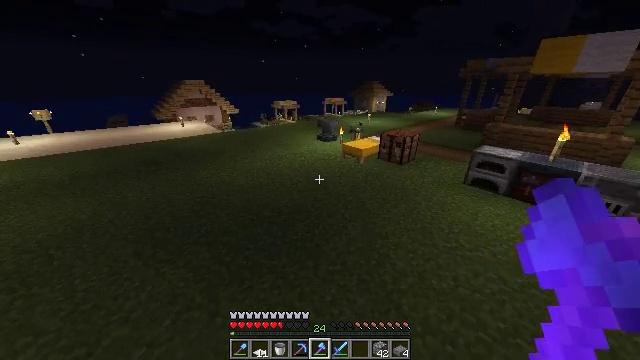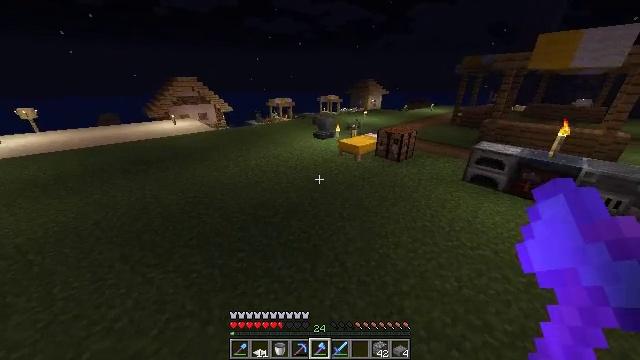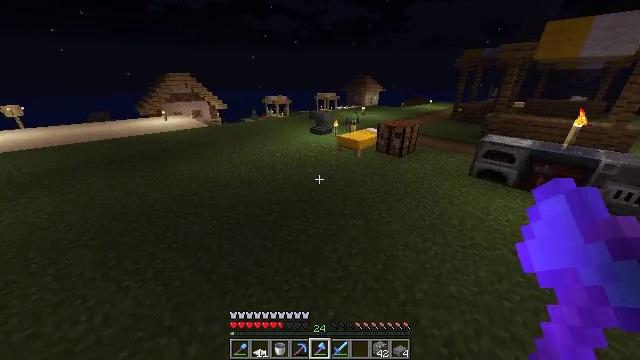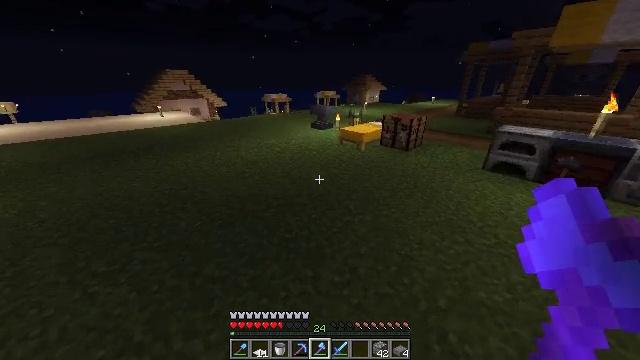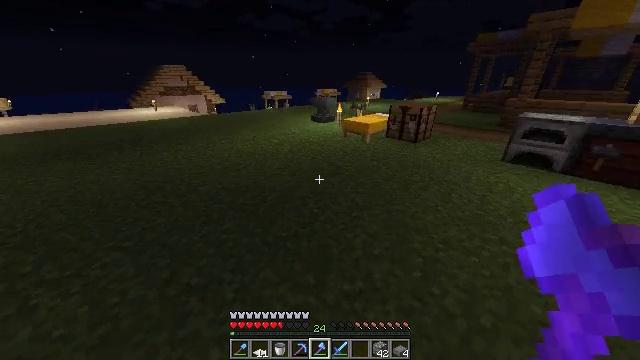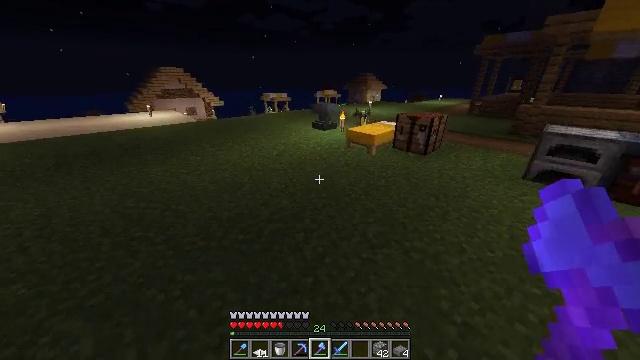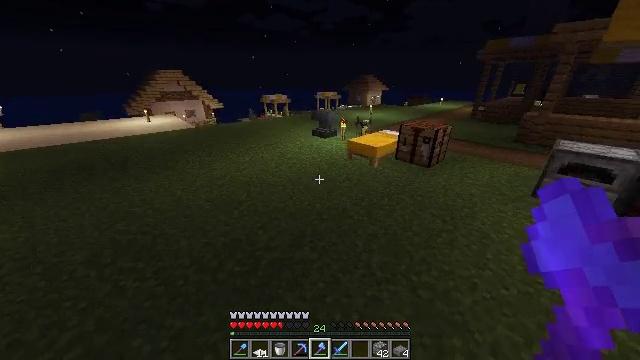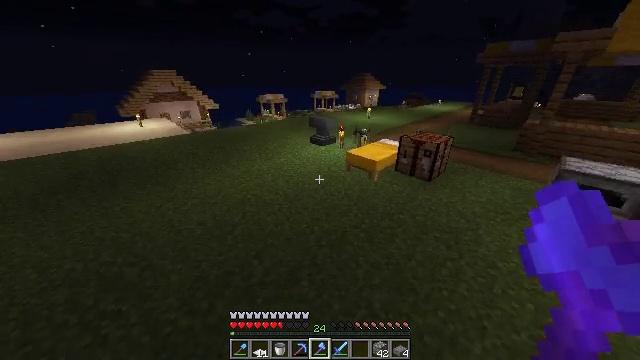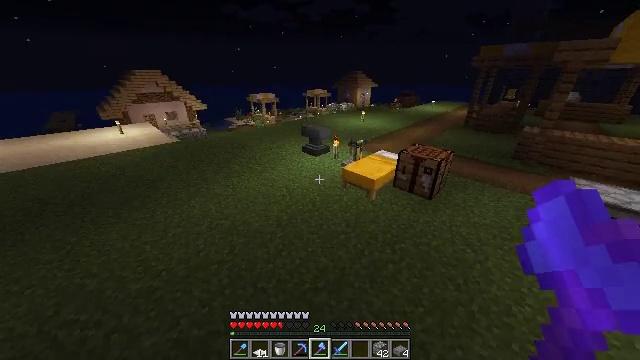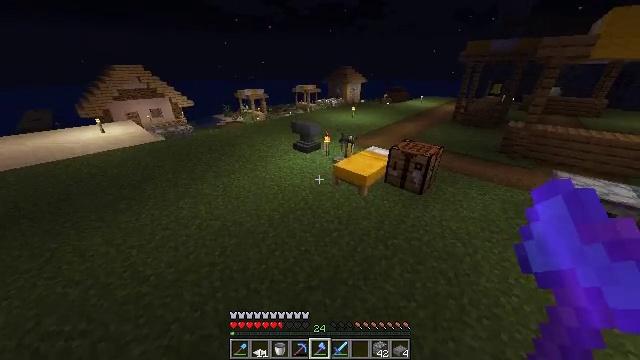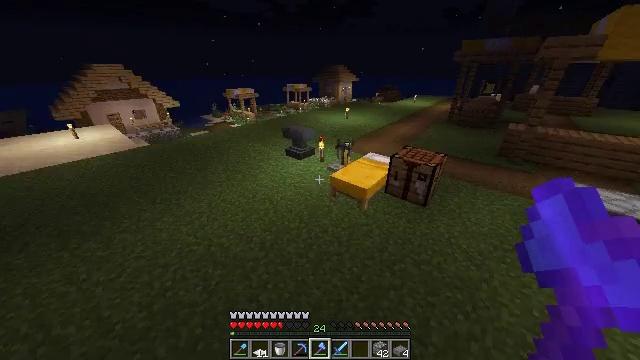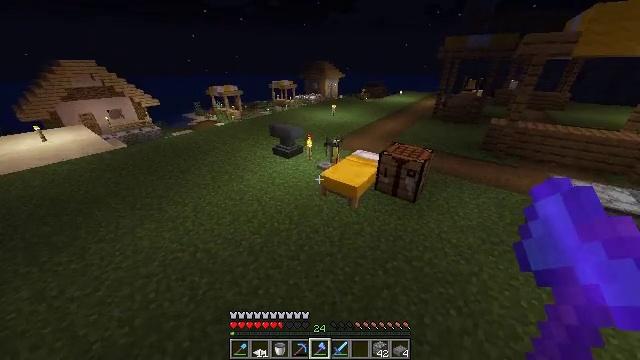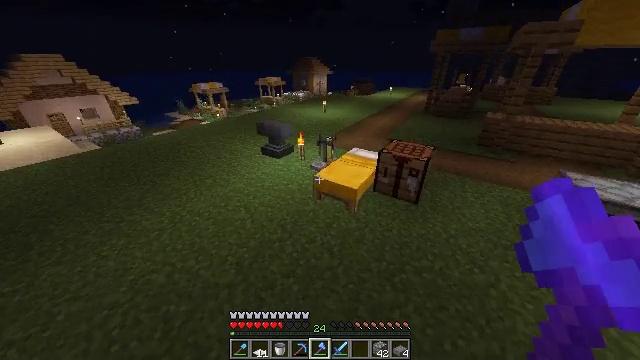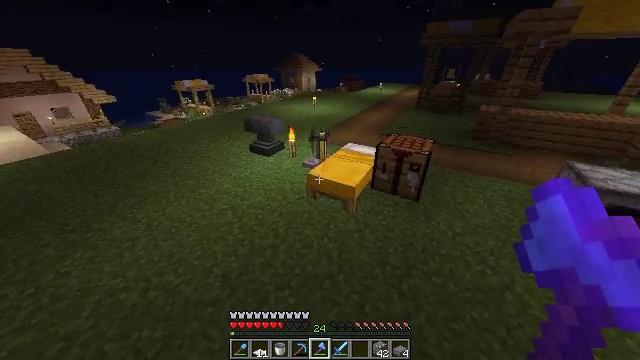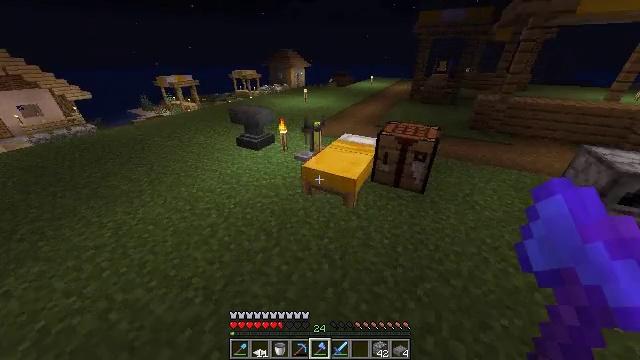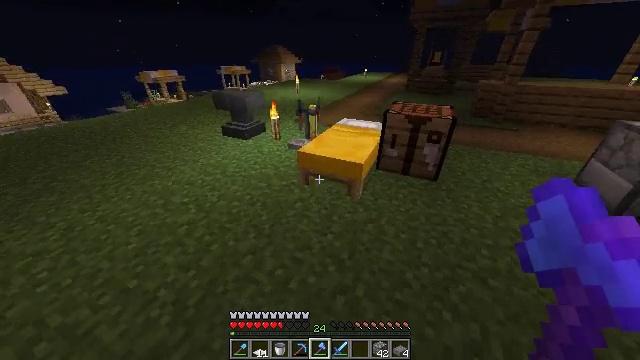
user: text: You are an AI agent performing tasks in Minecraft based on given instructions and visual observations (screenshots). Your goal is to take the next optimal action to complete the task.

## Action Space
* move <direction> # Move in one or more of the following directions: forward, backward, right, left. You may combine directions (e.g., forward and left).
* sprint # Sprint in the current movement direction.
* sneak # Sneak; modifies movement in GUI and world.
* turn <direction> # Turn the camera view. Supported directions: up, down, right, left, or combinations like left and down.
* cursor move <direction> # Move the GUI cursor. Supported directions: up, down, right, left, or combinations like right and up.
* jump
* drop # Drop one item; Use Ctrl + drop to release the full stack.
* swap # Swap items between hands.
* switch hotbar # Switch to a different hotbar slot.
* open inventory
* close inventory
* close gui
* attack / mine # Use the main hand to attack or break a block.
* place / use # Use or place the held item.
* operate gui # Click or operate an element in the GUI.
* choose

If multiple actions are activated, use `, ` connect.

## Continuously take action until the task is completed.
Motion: motion action
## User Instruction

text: Craft an iron trapdoor.
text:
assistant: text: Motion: move forward, turn right, jump
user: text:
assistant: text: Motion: move forward, jump
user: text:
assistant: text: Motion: move forward, jump
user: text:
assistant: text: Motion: move forward, jump
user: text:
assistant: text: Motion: move forward, sprint, jump
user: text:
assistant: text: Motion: move forward, sprint, jump
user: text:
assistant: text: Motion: move forward, sprint, jump
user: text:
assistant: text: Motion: move forward, sprint, turn right, jump
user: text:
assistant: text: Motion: move forward, turn right and down, jump
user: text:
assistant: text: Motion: move forward, turn right, jump
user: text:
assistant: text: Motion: move forward, turn right, jump
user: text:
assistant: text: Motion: move forward, turn right, jump
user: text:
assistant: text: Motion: move forward, turn right, jump
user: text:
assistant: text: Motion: move forward, turn right
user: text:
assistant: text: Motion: move forward, turn right
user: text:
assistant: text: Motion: move forward, turn right
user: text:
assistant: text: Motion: move forward, turn right
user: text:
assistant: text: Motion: move forward, turn right
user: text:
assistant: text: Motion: move forward, turn right and down
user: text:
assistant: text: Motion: move forward, turn right and down
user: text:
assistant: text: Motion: turn right
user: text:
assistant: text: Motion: no_op
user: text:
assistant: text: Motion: use / place
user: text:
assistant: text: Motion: use / place
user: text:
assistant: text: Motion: use / place
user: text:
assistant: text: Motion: use / place
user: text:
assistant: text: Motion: no_op
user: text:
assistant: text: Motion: no_op
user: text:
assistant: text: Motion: no_op
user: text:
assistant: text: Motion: no_op